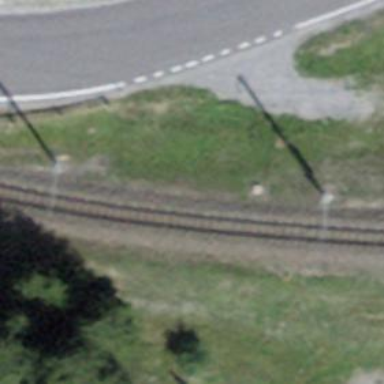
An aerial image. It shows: Narrow-gauge railway track with one electrified contact line.